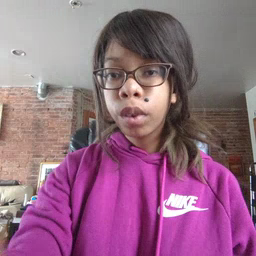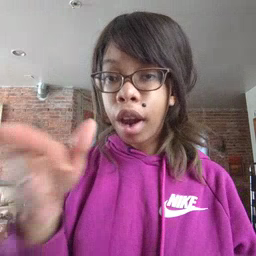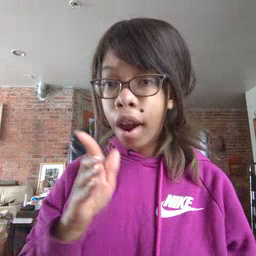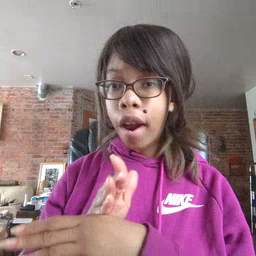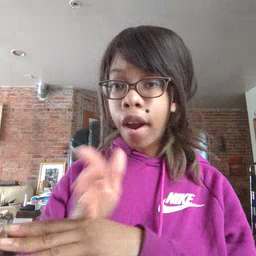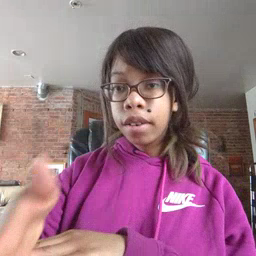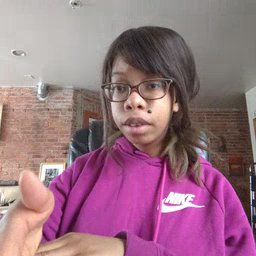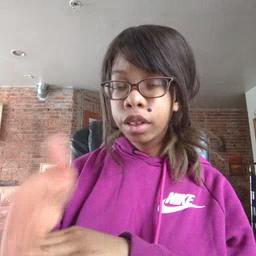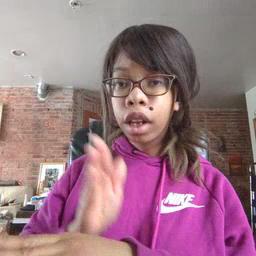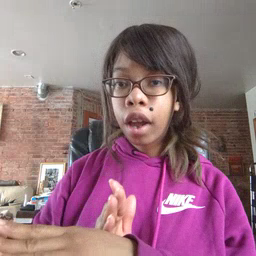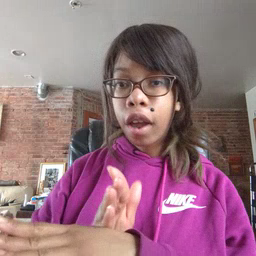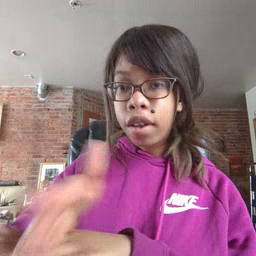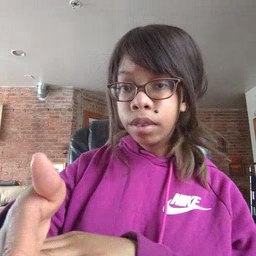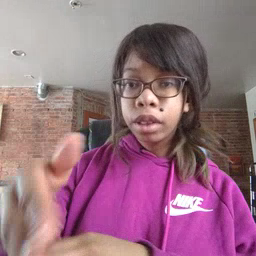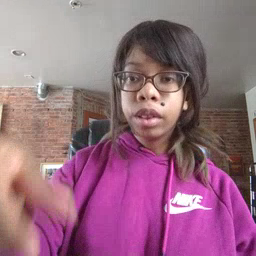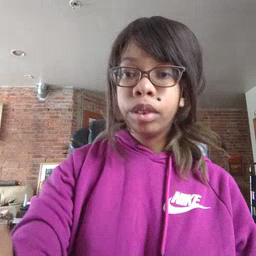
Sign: after